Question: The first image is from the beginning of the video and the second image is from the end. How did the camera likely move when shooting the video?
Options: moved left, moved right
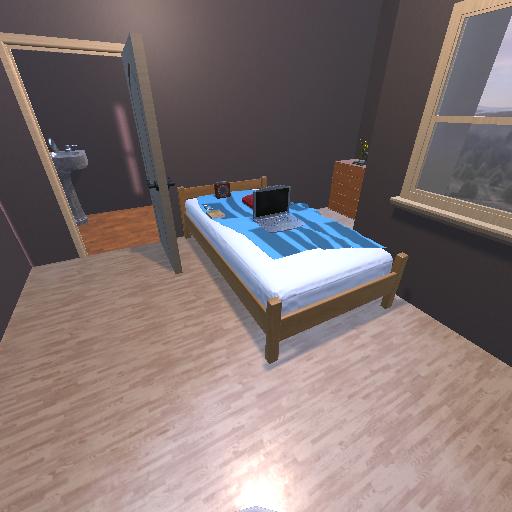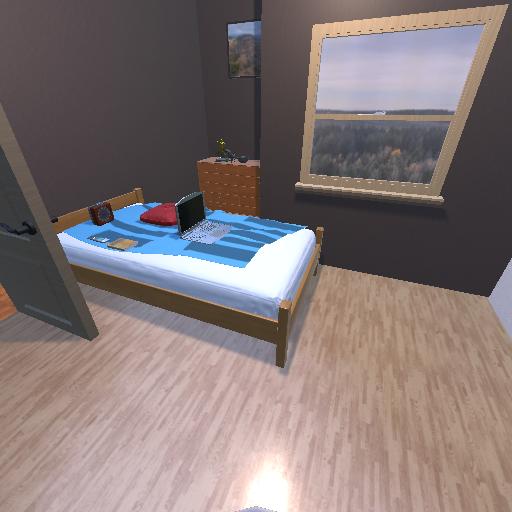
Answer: moved left